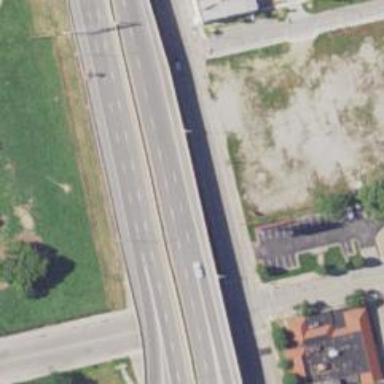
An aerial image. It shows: Asphalt road classified as primary highway with expressway characteristics.